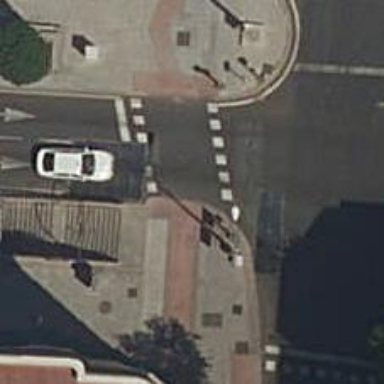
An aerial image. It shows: Kerb barrier.